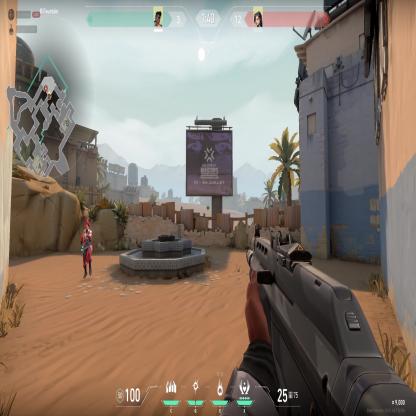
Label: enemy ; enemy